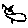
Label: cat